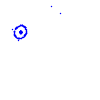
Particle: pion